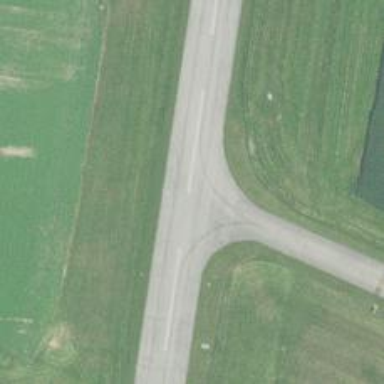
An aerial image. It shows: Asphalt runway at the airport.